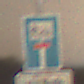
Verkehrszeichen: SackgasseRadverkehrFussgaengerDurchlaessig
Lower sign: HinweisGeaenderteVorfahrtVerkehrsfuehrungVerkehrsregelung3
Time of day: Night
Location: Outdoor (Suburban)
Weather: Clear
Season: NotSpecified
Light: Artificial